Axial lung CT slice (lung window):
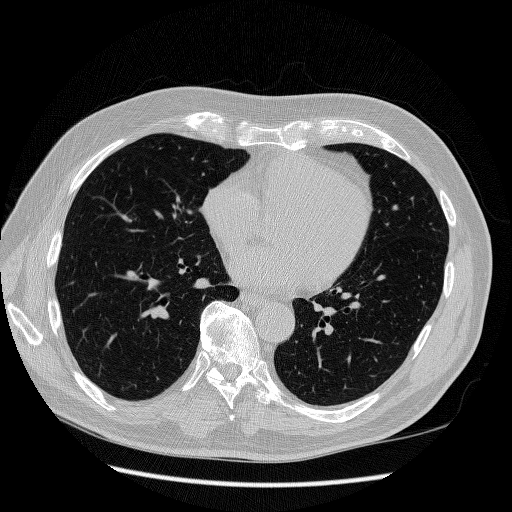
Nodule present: no